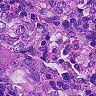
Metastatic tissue present: yes